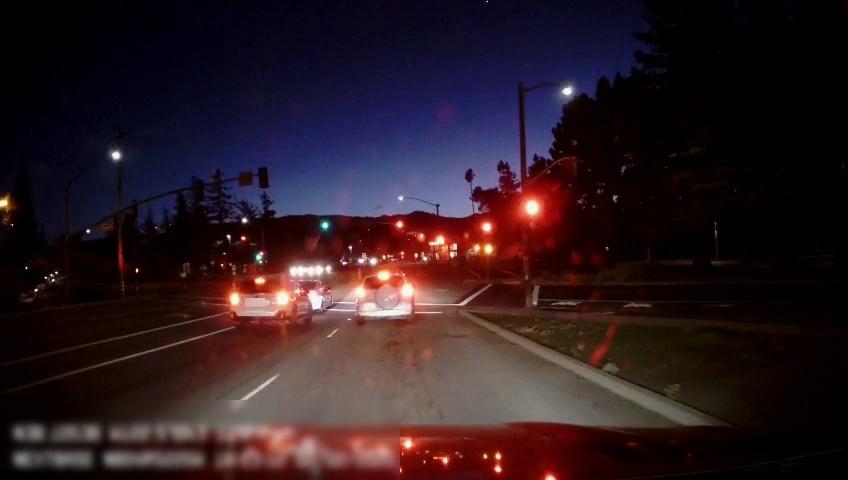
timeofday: Night
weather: Other
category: Drivable Space
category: Vehicles | SUV
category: Vehicles | SUV
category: Vehicles | Car
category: Vehicles | SUV
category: Vehicles | SUV
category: Lanes | Current Lane
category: Lanes | Alternate Lane
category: Lanes | Alternate Lane
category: Lanes | Alternate Lane
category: Lanes | Alternate Lane
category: Traffic | Lights
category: Traffic | Lights
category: Traffic | Lights
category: Traffic | Lights
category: Traffic | Lights
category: Traffic | Lights
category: Traffic | Lights